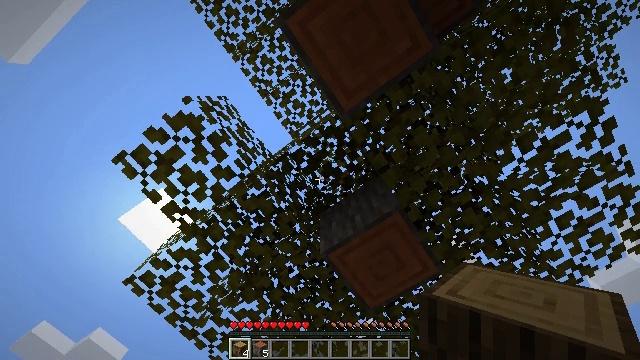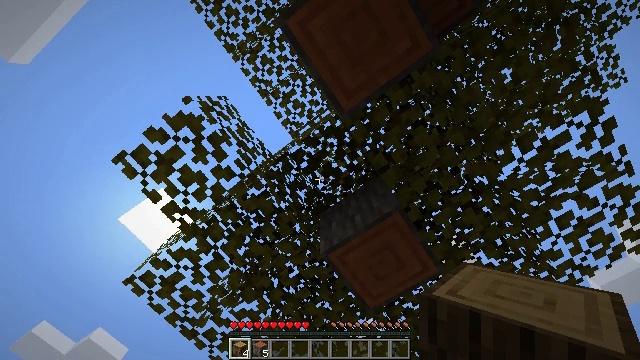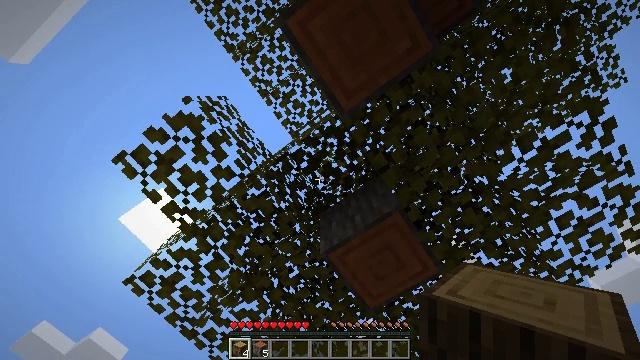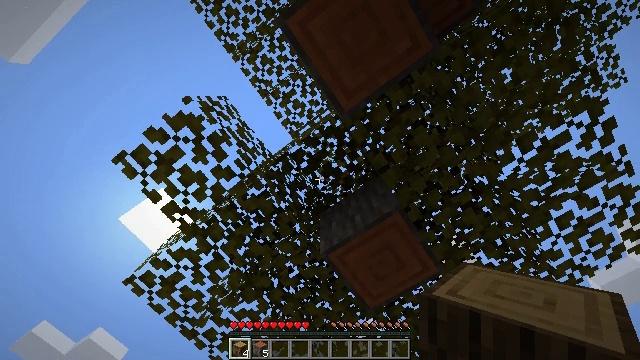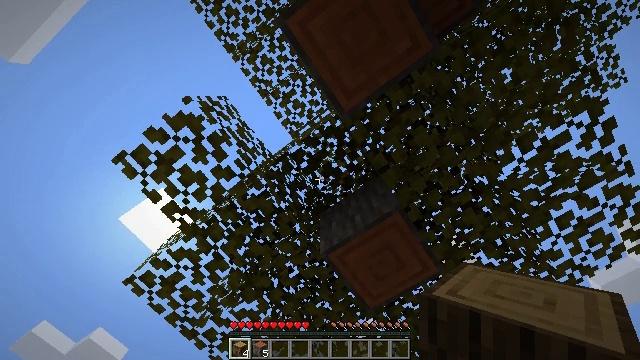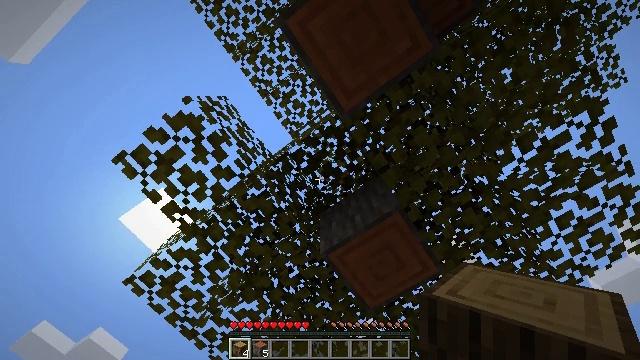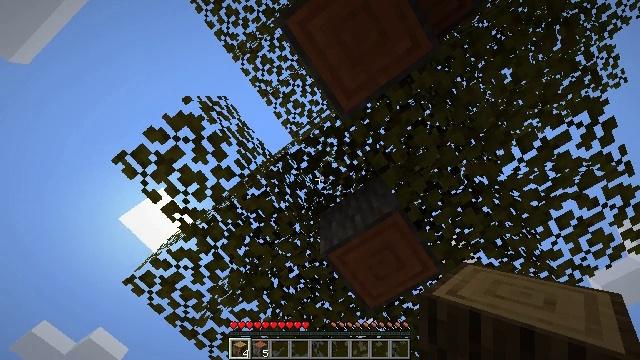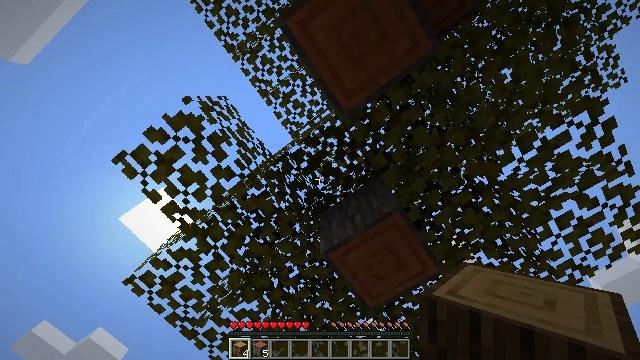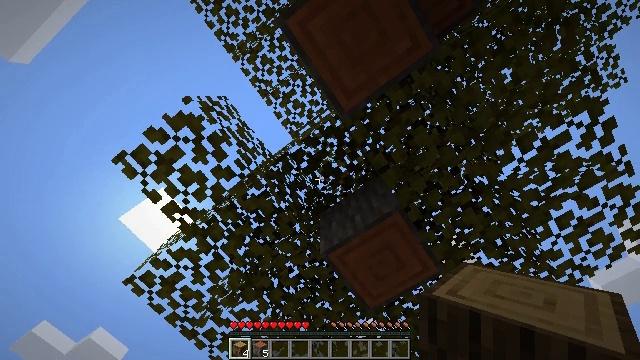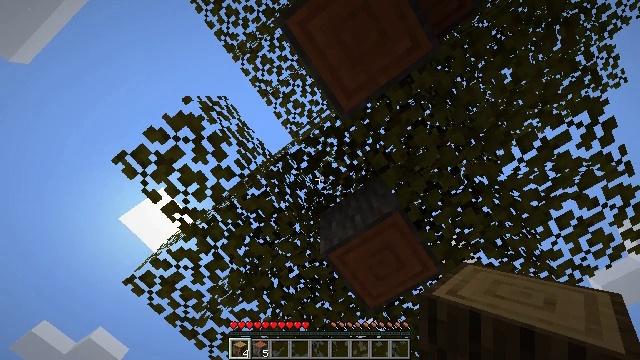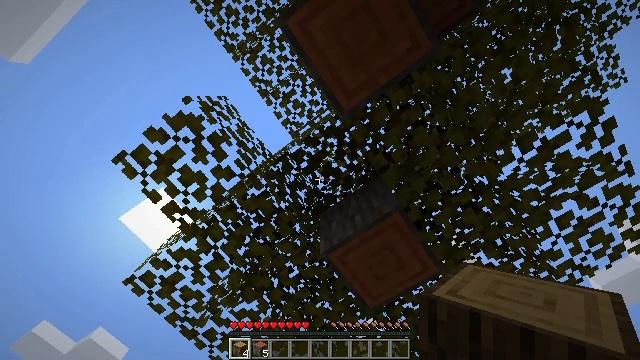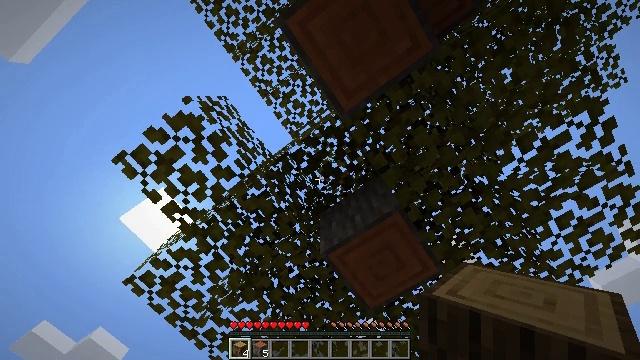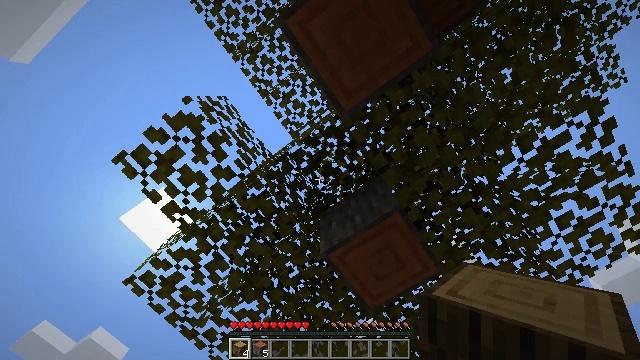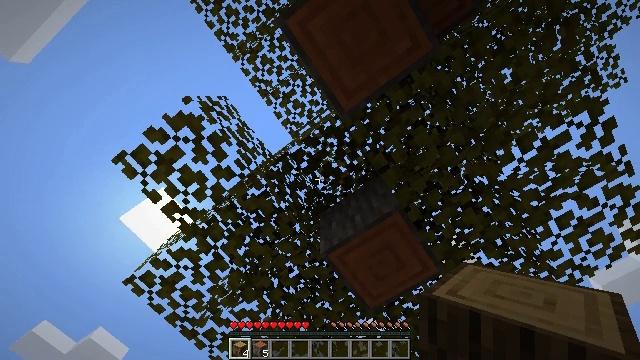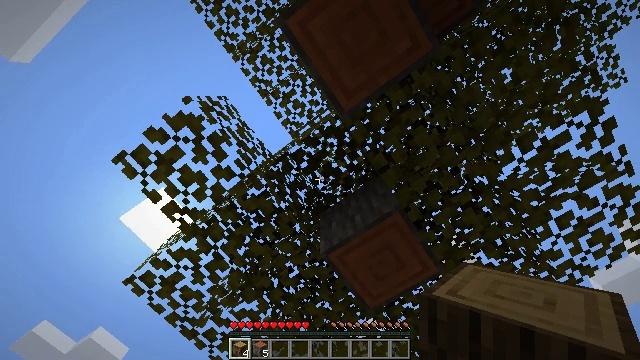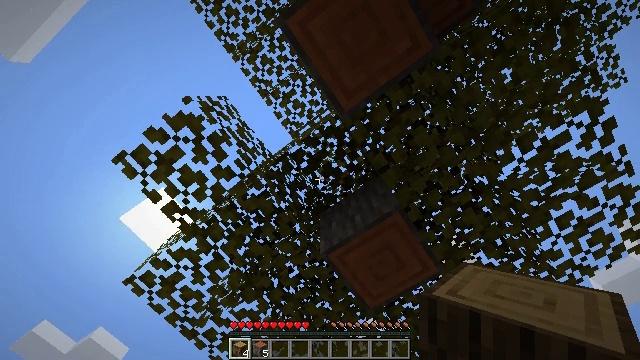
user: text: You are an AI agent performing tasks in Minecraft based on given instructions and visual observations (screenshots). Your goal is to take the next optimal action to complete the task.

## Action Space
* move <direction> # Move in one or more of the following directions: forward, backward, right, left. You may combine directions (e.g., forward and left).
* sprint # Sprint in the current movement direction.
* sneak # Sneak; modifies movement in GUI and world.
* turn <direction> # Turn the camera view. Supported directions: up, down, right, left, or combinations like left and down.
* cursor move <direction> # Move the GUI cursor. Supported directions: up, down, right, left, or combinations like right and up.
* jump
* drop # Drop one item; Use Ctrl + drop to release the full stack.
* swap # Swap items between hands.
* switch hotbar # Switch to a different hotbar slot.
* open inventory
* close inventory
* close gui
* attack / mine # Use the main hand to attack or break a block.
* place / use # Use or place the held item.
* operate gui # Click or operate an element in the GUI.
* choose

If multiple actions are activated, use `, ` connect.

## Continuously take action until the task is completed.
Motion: motion action
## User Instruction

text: Harvest the acacia log from the forest.
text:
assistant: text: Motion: no_op
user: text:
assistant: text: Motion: no_op
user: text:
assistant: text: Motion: no_op
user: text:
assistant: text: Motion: no_op
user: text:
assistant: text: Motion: no_op
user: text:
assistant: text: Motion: no_op
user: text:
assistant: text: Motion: no_op
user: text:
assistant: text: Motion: no_op
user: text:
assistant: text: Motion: no_op
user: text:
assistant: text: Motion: no_op
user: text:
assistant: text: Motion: no_op
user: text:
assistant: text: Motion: no_op
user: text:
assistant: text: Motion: no_op
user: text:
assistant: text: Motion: no_op
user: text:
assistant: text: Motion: no_op
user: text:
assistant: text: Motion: no_op
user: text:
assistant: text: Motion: no_op
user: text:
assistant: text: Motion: no_op
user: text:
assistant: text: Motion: no_op
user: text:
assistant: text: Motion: no_op
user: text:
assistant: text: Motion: no_op
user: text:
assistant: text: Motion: no_op
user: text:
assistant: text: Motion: no_op
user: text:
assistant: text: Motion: no_op
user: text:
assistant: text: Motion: no_op
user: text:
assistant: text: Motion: no_op
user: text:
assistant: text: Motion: no_op
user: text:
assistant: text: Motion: no_op
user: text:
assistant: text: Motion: no_op
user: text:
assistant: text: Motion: no_op